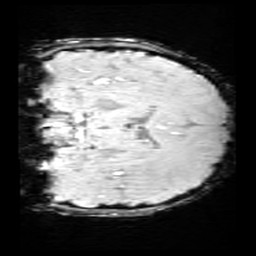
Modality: SWI
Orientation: coronal
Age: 11
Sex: female
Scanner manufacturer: siemens
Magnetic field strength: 3 T
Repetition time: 0.027 s
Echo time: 0.02 s